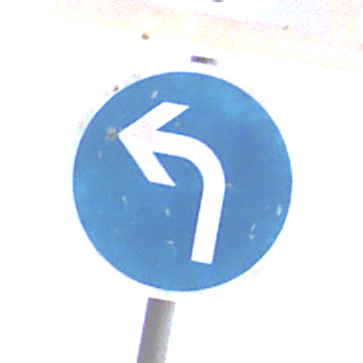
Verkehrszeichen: VorgeschriebeneFahrtrichtungLinks
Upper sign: Lichtzeichenanlage
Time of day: MorningAfternoon
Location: Outdoor (Nature)
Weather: Overcast
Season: NotSpecified
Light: Natural